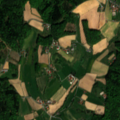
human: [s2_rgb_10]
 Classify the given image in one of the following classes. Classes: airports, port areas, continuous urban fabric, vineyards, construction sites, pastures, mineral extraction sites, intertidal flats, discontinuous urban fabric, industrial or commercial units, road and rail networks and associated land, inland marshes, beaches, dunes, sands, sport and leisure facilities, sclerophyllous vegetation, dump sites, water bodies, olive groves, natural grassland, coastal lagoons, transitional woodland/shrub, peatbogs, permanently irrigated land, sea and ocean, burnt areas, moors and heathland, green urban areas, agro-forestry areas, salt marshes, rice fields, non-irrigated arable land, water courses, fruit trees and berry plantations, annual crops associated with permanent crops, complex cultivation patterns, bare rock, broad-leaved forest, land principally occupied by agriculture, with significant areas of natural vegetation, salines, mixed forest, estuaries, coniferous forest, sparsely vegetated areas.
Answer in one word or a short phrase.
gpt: vineyards, pastures, complex cultivation patterns, broad-leaved forest